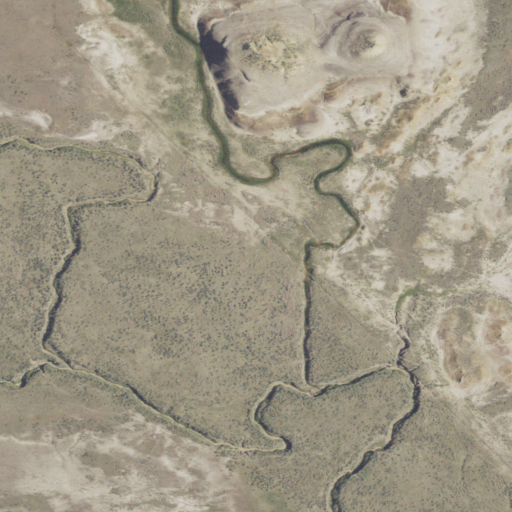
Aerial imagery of valley in Montana named Spring Coulee containing grassland and shrub